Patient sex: M
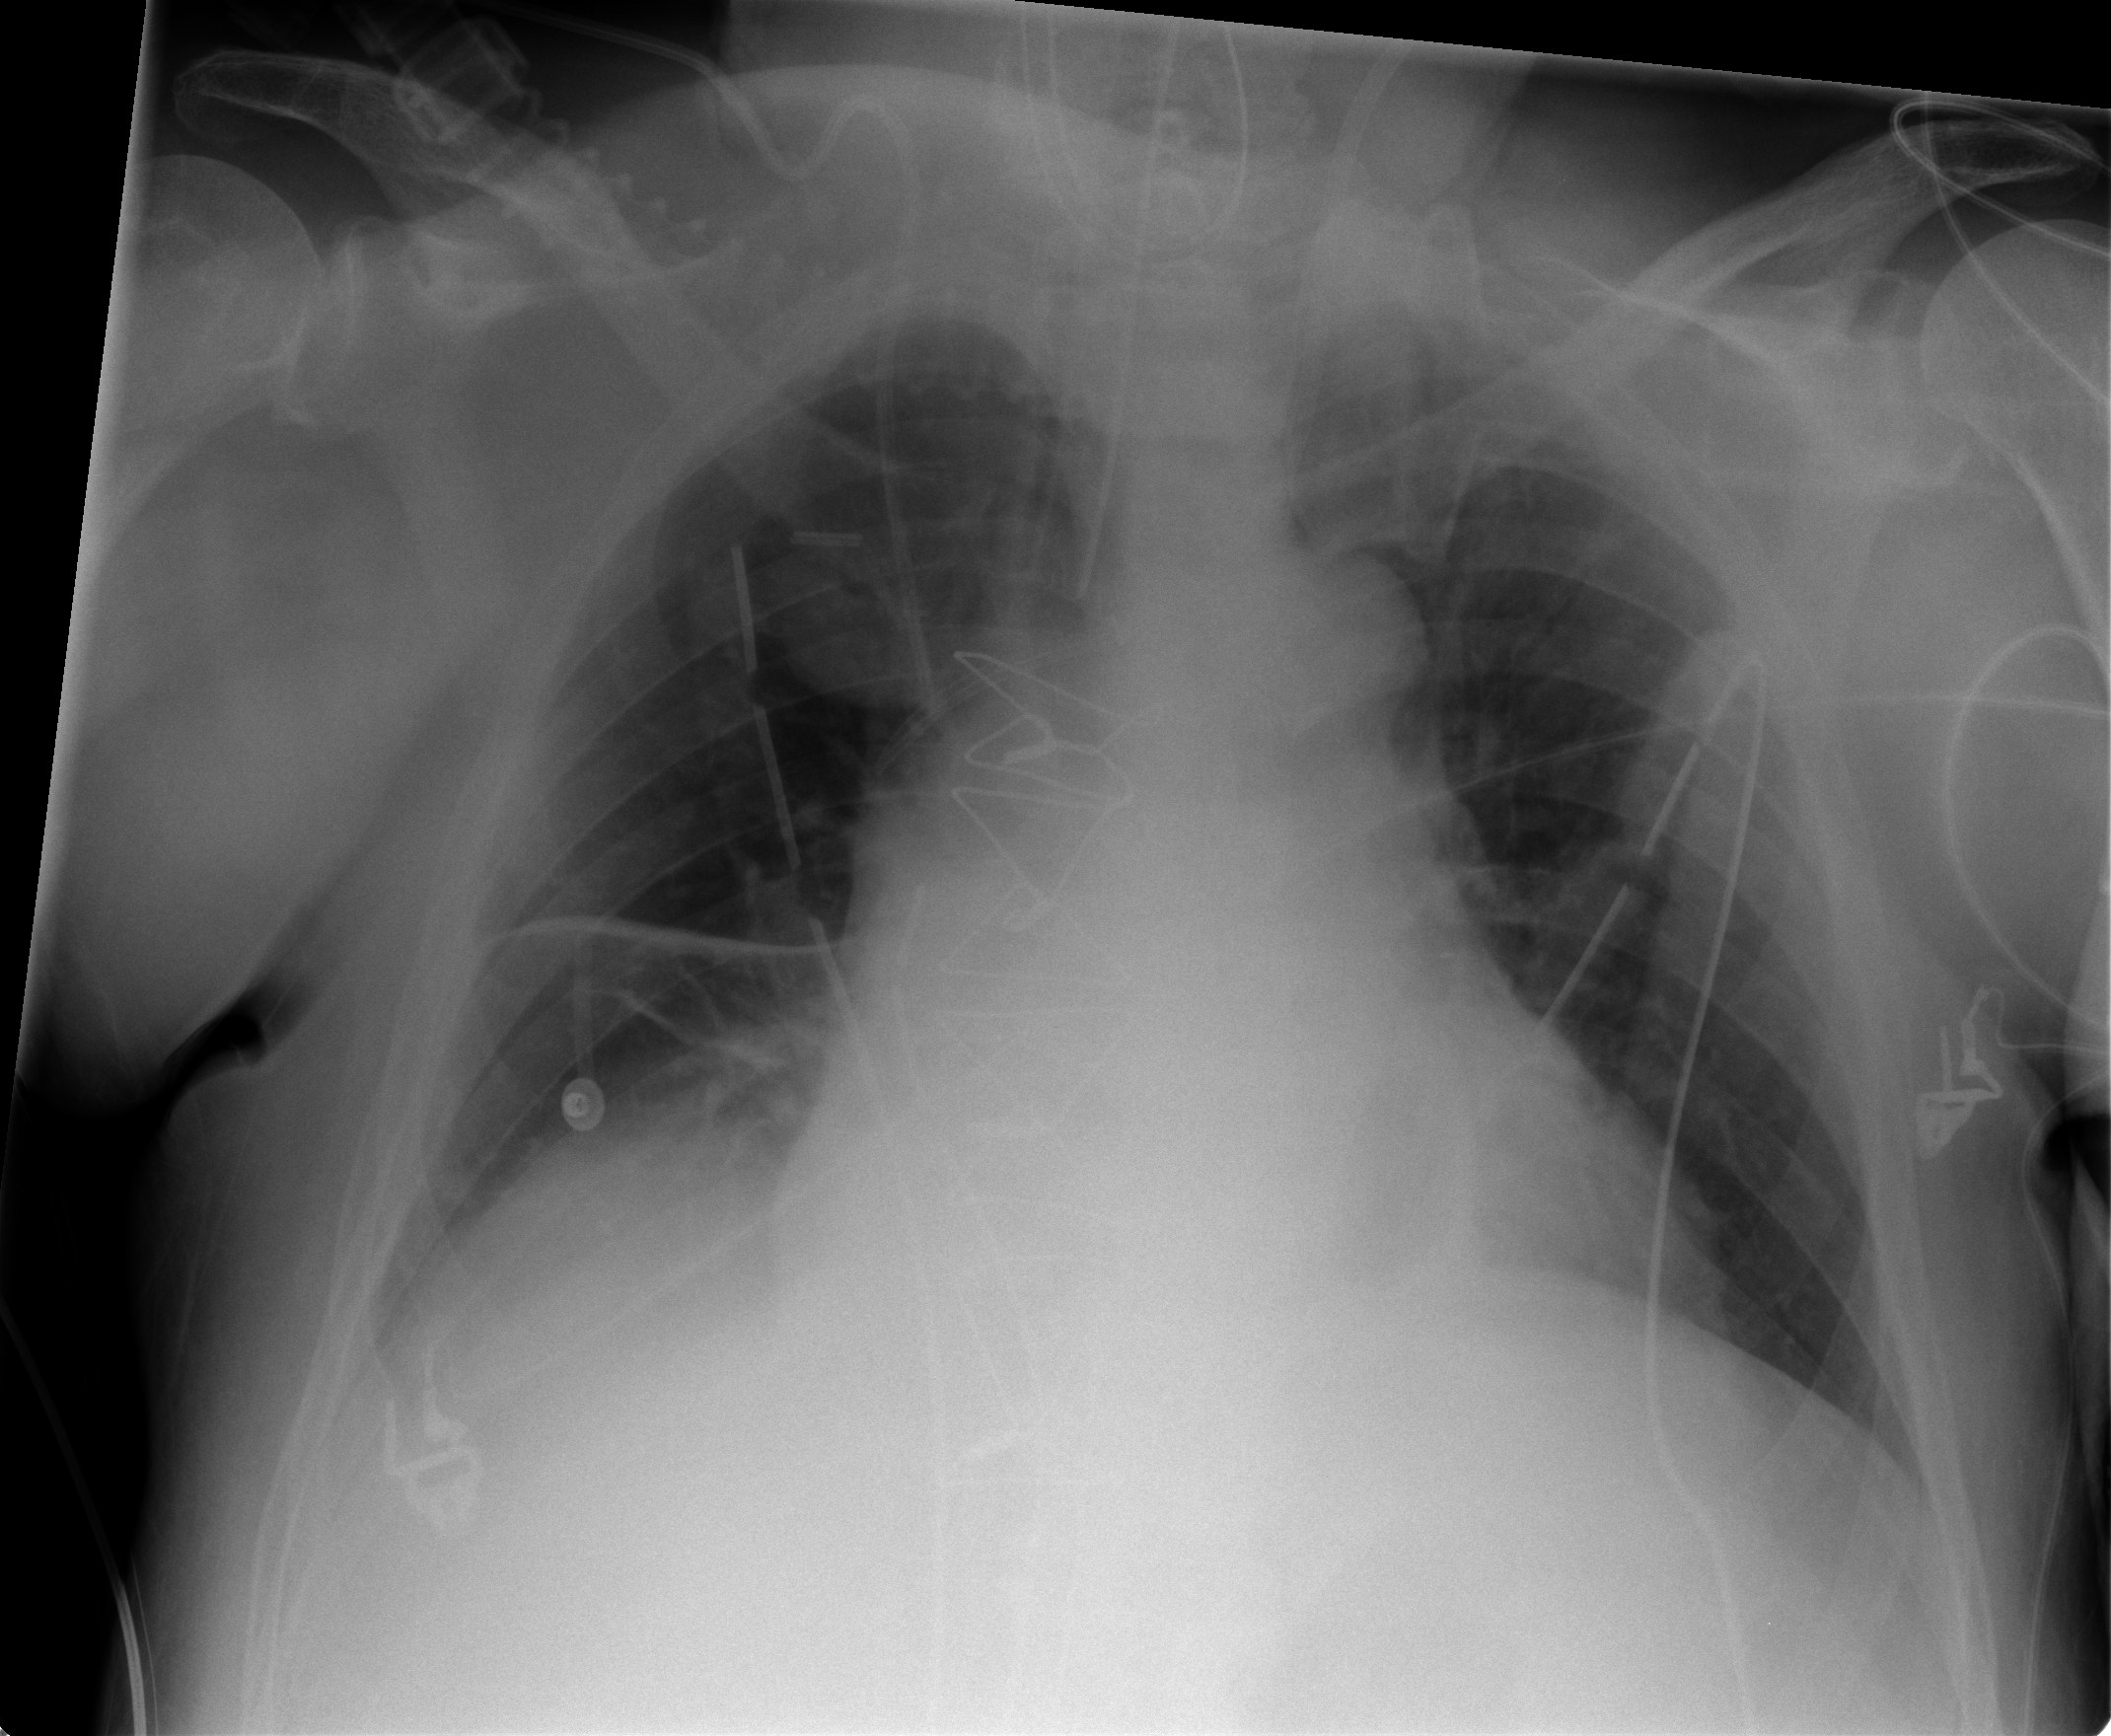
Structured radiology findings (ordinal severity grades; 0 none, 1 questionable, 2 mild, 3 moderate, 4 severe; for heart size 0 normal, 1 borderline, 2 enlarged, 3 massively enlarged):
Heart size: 2
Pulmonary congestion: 1
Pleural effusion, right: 2
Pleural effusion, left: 0
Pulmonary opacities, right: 0
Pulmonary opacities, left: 0
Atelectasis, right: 2
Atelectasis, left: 0